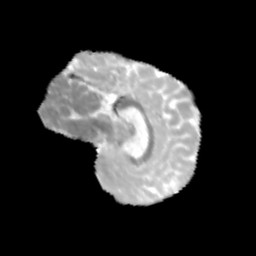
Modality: MD
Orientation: sagittal
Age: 9
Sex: male
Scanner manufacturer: siemens
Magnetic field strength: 3 T
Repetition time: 3.8 s
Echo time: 0.07 s